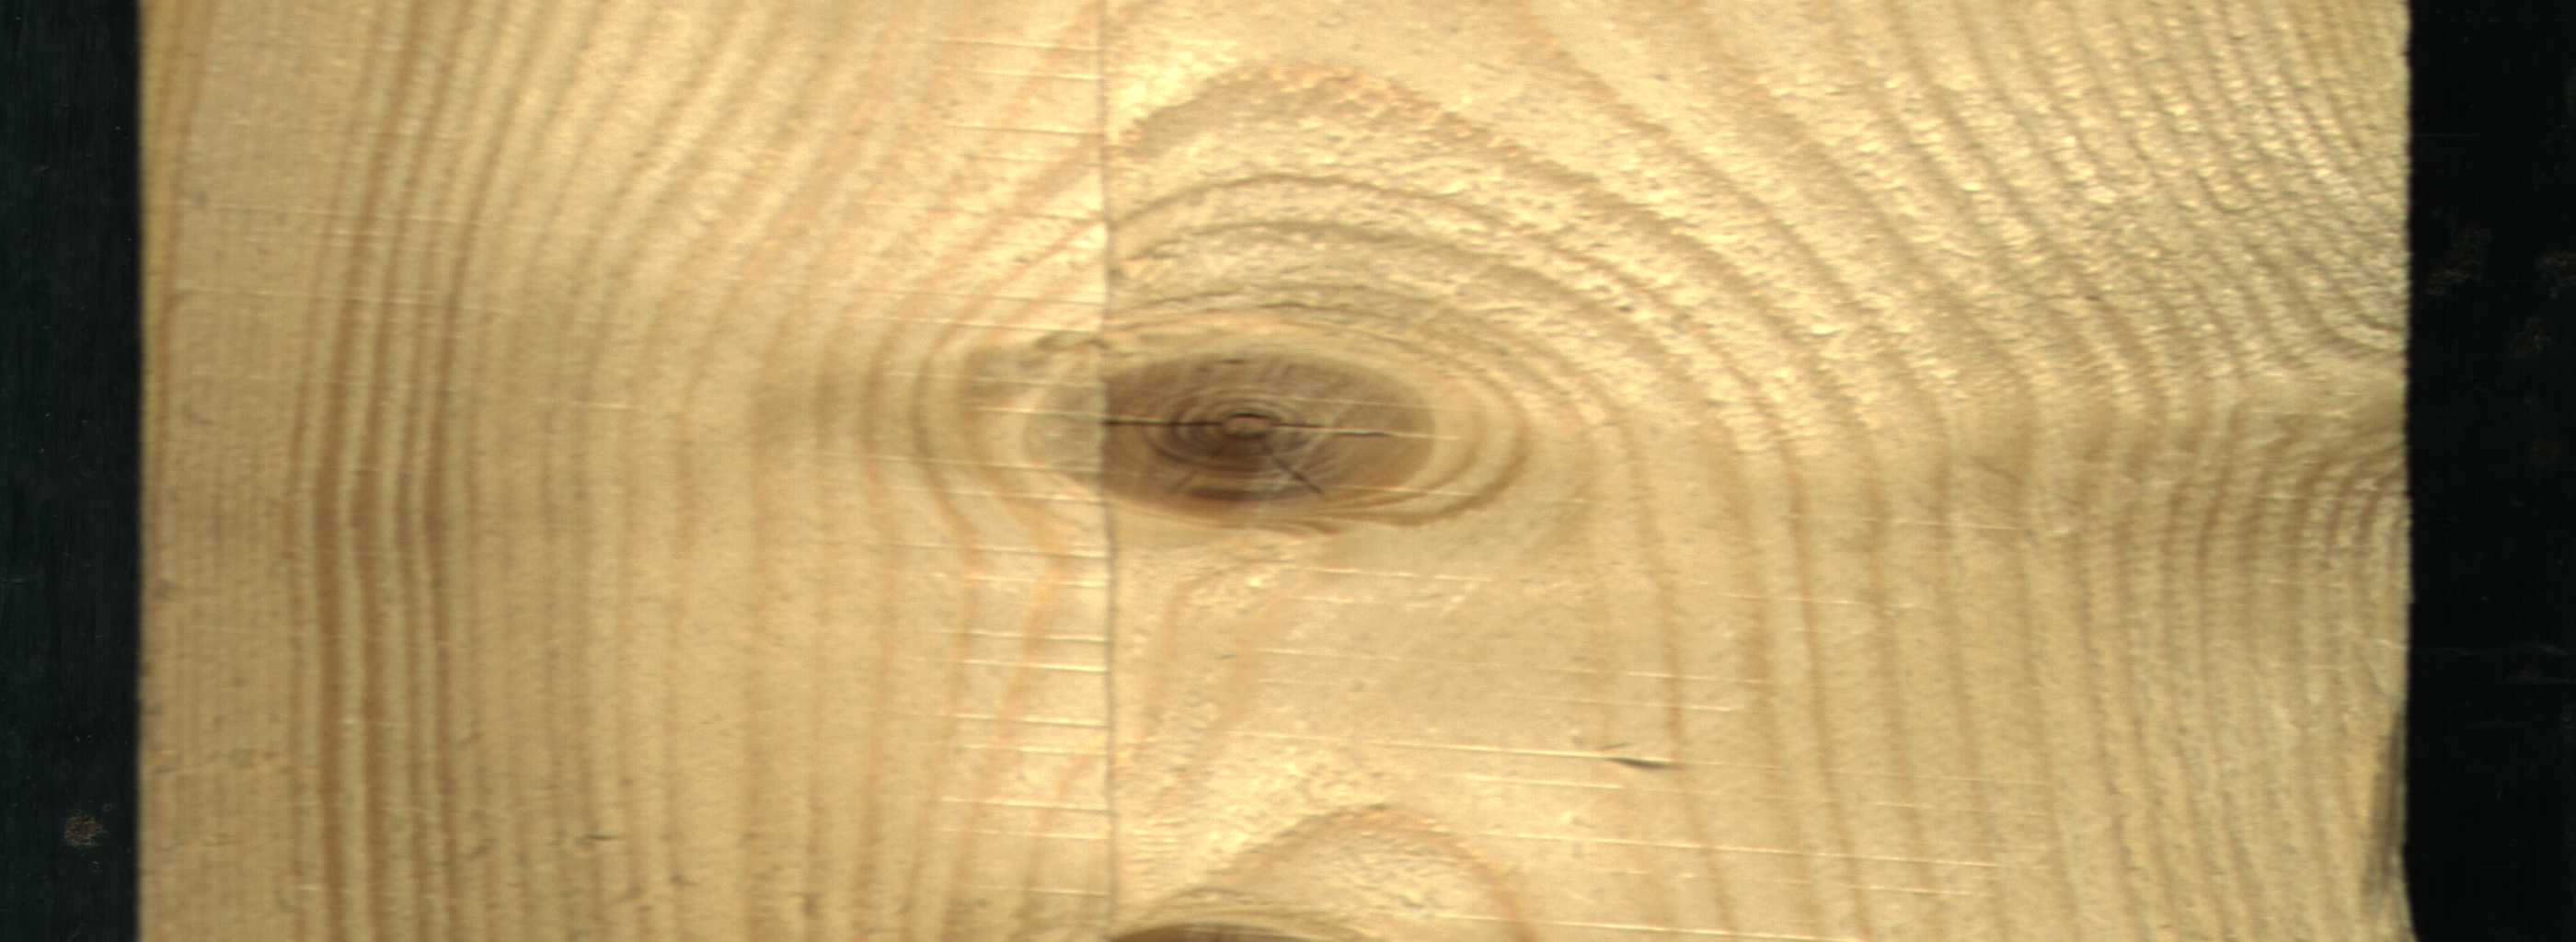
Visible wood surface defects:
knot_with_crack
Live_Knot